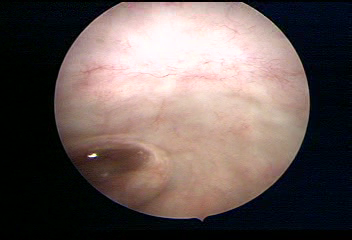
Modality: WLC
Class: Foreign bodies
Subclass: AirBubble
Bladder cancer association: No
Annotated structures: Air bubble